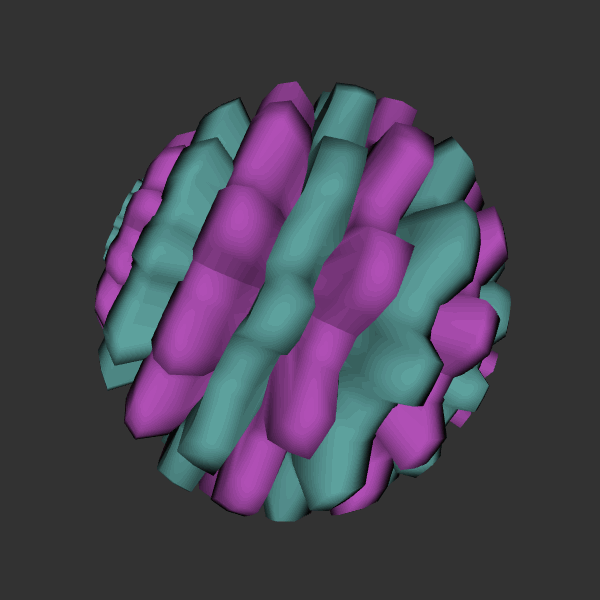
Background: dark